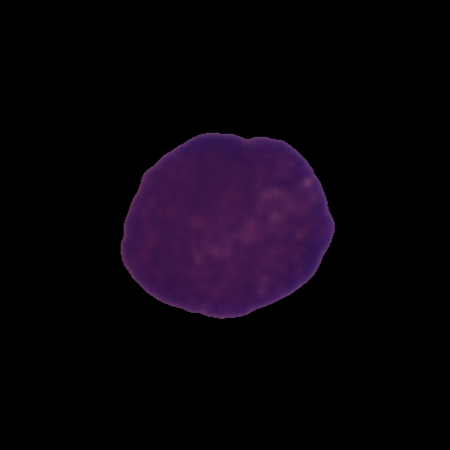
Label: cancer